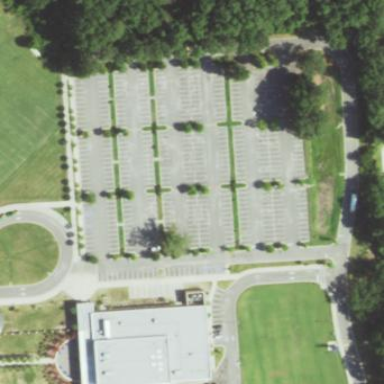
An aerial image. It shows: Parking area with surface.